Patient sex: M
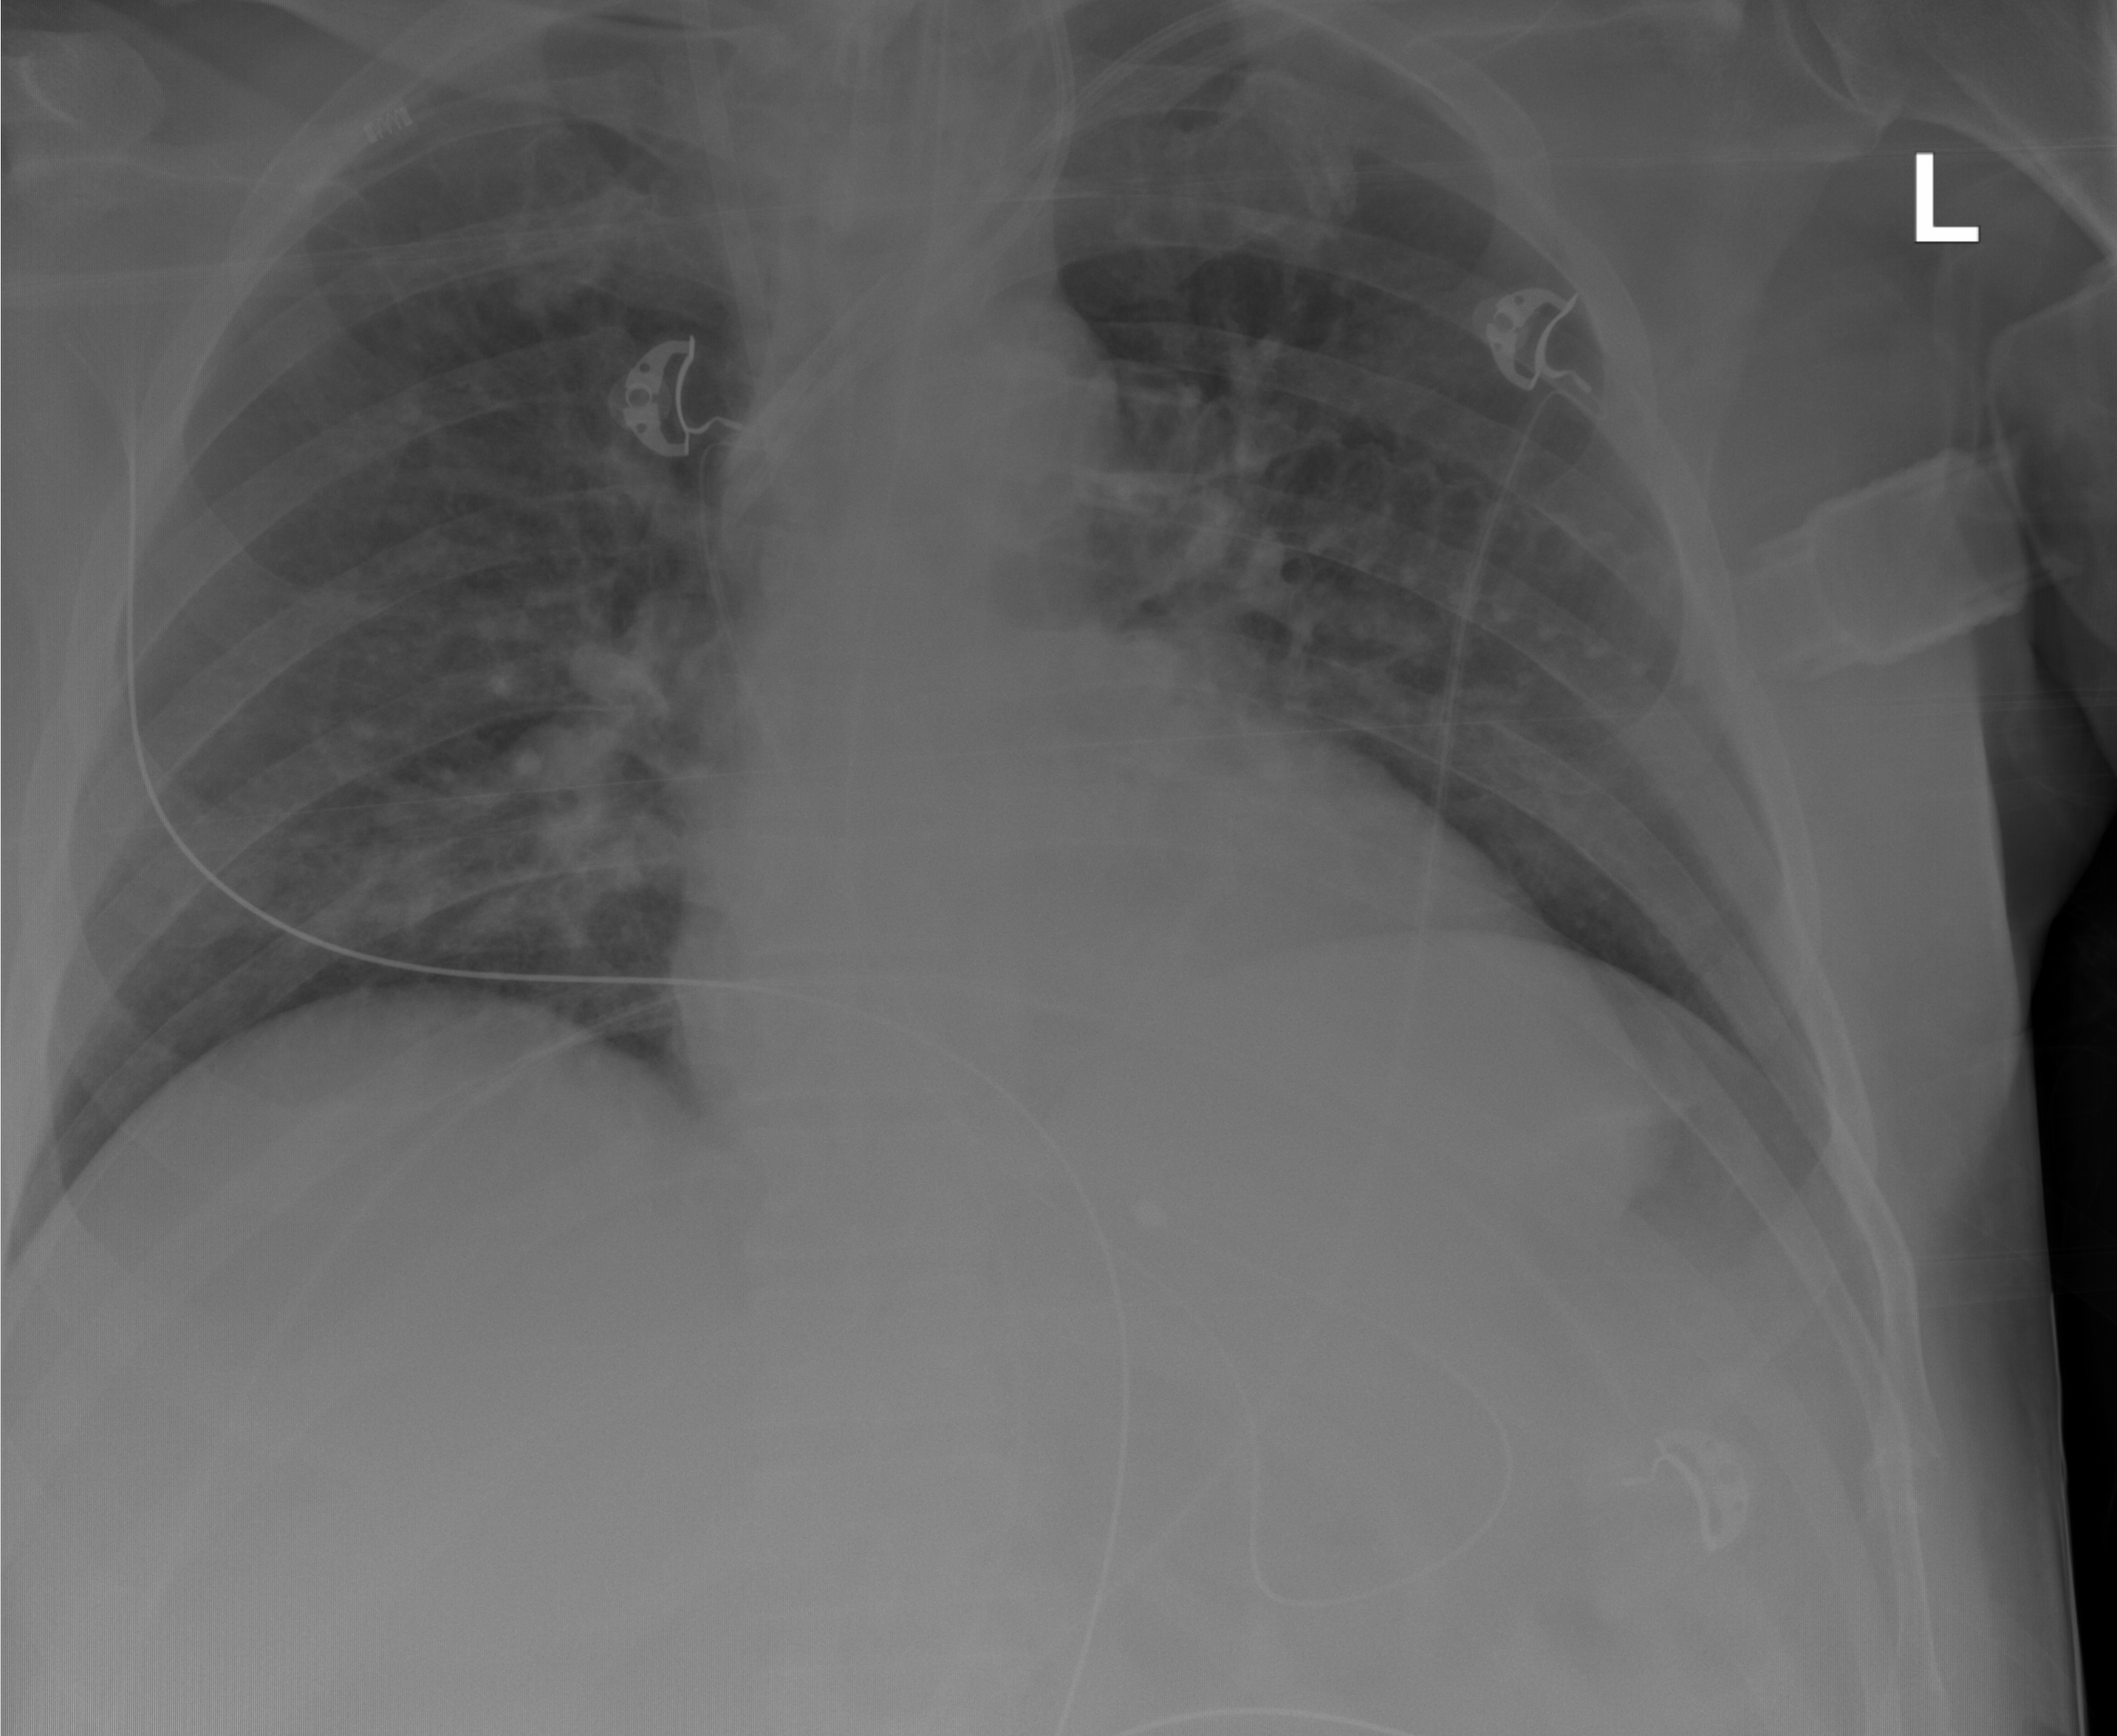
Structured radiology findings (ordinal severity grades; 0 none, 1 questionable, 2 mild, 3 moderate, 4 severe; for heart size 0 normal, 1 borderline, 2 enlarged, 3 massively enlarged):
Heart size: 0
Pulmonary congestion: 2
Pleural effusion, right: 0
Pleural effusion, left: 0
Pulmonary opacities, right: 2
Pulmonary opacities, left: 2
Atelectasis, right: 0
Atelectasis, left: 0